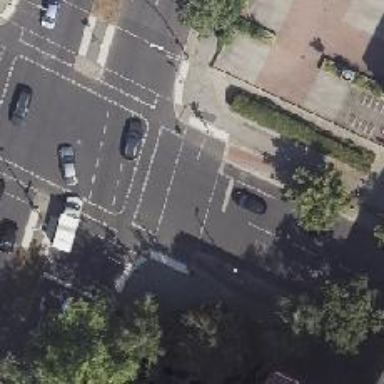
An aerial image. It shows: Crossing with traffic signals.